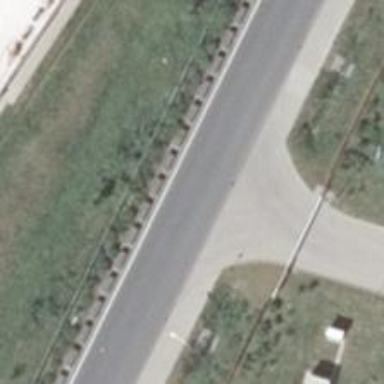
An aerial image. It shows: Asphalt road classified as tertiary.